Question: I am using 'FQL' to collect all Facebook photos for the application also i have 533 photos on facebook but the issue is that this 'query' will return only 400 records.
FQL QUERY
'''
SELECT src_big,target_id FROM photo WHERE pid IN
(SELECT pid FROM photo_tag WHERE subject='".$session_fbuserid."') OR
pid IN (
SELECT pid FROM photo WHERE aid IN
(SELECT aid FROM album WHERE owner='".$session_fbuserid."' AND type!='profile')
)
'''
My Facebook Album

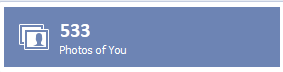
Answer: Add 'limit 1000' to the end of your query.
'''
SELECT src_big,target_id FROM photo WHERE pid IN (SELECT pid FROM photo_tag WHERE subject='".$session_fbuserid."') OR pid IN (SELECT pid FROM photo WHERE aid IN (SELECT aid FROM album WHERE owner='".$session_fbuserid."' AND type!='profile')) LIMIT 1000
'''